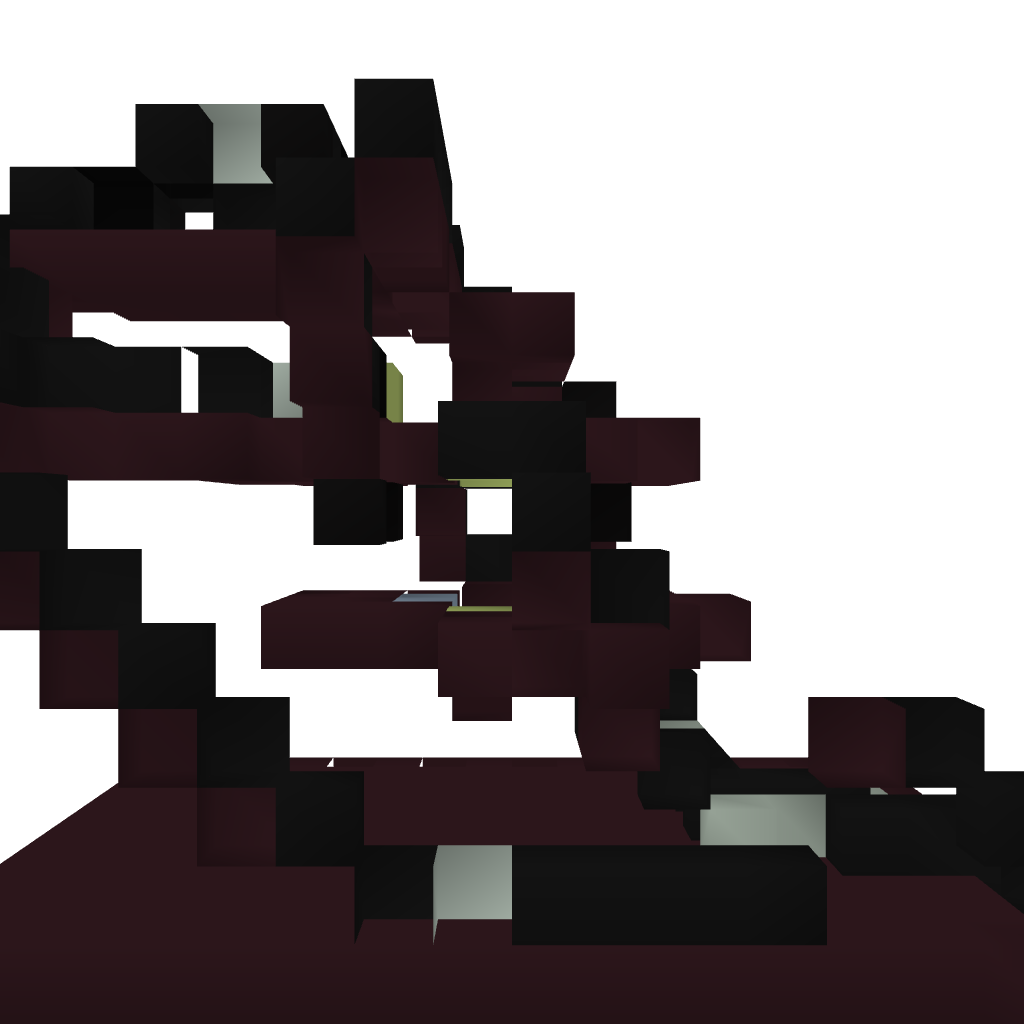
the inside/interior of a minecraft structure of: Lava door